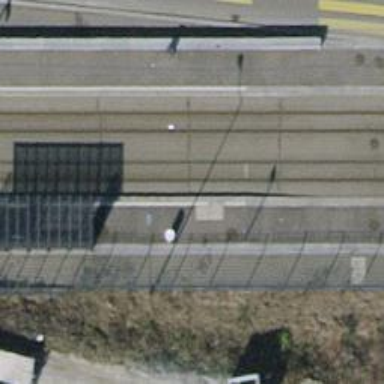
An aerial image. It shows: Tram stop with stop position for public transport.